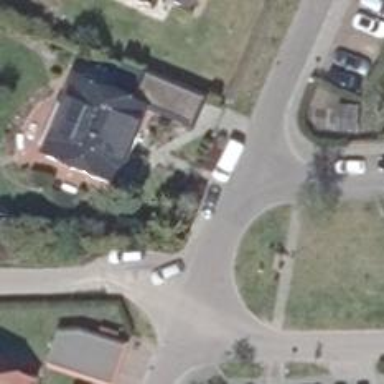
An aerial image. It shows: Asphalt road in residential area.